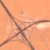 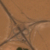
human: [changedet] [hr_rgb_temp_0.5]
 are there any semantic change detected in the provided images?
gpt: Nothing has changed.